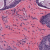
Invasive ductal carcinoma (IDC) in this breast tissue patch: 0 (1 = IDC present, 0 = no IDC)